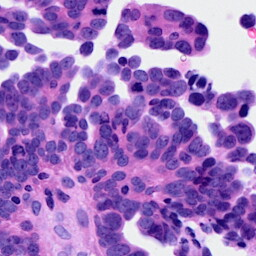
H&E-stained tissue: Ovarian